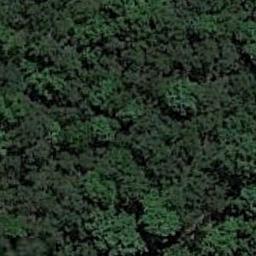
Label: forest